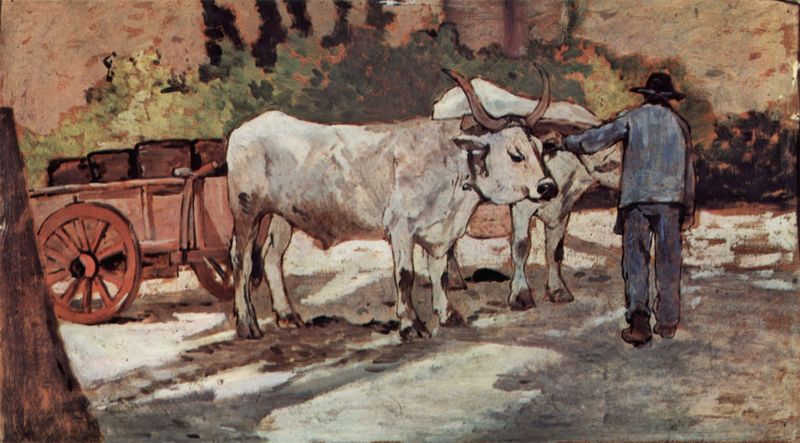
Titel: Bauer mit Ochsenkarren
Künstler: Giovanni Fattori
Standort: Firenze
Institution: Galleria d'Arte Moderna
Schlagwörter: baum, blau, blätter, gemälde, laub, mann, schatten, weiß, bäume, gelb, grün, landschaft, ausschnitt, braun, grau, hell, hintergrund, holz, hut, licht, orange, rücken, schwarz, strasse, szene, blüten, rot, schnee, weg, anzug, hose, jacke, augen, mensch, stein, steine, horn, baumstamm, feld, kühe, strauch, busch, büsche, gebüsch, pastos, sonne, sträucher, land, stehend, paar, rosa, genre, karren, pferd, räder, hufe, spanien, sommer, ruhe, genremalerei, italien, schuhe, moderne, acker, last, mittag, transport, fels, hitze, sonnenlicht, mauer, tag, kuh, rind, hof, kutsche, speichen, van gogh, ziehen, arbeiter, beladen, ladung, rad, wagen, wagenrad, bauer, rinder, buch, rückenfigur, felsig, schuh, glocke, schnauze, hot, achse, fässer, hörner, blaumann, gespann, joch, ochse, ochsen, ochsengespann, stier, stiere, corot, toskana, klauen, fuhrwerk, ochs, landarbeiter, pakete, weh, ochsenwagen, hirt, schmutzig, lasttiere, speiche, paket, ochsenkarren, landszene, ackern, arbeitskleidung, radkarren, arbeitsanzug, eagenrad, gespannn, rad#, ment